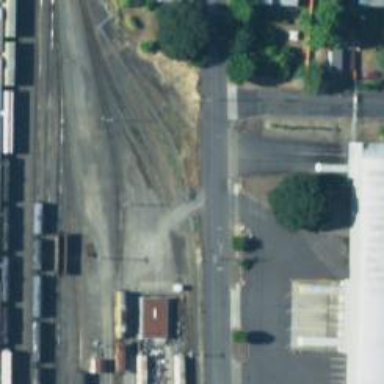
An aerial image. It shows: Railway siding with rails.